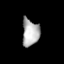
Tissue: lung
Cell type: T cells
Senescence score: 0.5412
Nuclear area (px): 446
Mean DAPI intensity: 177.09